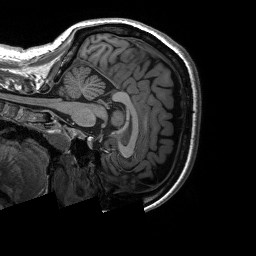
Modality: T1w
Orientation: sagittal
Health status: ill
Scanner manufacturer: siemens
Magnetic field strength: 3 T
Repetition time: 2.3 s
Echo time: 0.00226 s